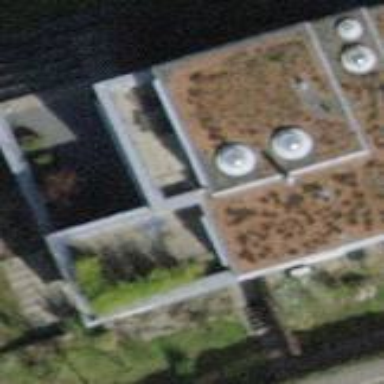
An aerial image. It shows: The building has flat roof oriented across. The roof is major part of the building.